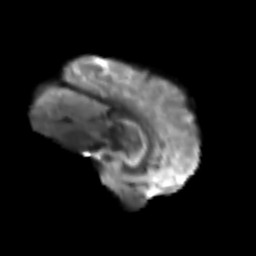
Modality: T2w
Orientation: sagittal
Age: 75
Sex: male
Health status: ill
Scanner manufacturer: siemens
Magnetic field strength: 3 T
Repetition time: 8.7 s
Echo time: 0.11 s